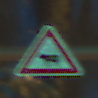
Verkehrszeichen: ViehtriebRechts
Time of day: Night
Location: Outdoor (Urban)
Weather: PartlyCloudy
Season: NotSpecified
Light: Artificial